Question: I'm starting to work on the Bullhorn SOAP webservice integration using Coldfusion 8. I'm having problems with authentication - getting the session.
I've tried doing it like someone did <URL>:
'''
<cfset session_arg = structnew()>
<cfset session_arg.username = 'xxxxxx'>
<cfset session_arg.password = 'xxxxxxx'>
<cfset session_arg.apiKey = 'xxxxxxxxxxxxxxxxxxxxxxx'>
<cfinvoke
webservice = "https://api.bullhornstaffing.com/webservices-2.0/?wsdl"
method = "startSession"
returnvariable = "bhSession"
argumentcollection = "#session_arg#">
</cfinvoke>
'''
I've replaced the 1.1 endpoint with 2.0 webservice endpoint.
startSession() works all right, but I'm supposed to get session value using getSession(), but it's not available in the object returned - it's a function from parent class.

I've tried using bhSession.super.getSession() but that didn't work either.
I'd be grateful for any suggestion how to approach this integration:
- should I leave cfinvoke/createObject completely and continue with
CFHTTP and making the soap envelopes by hand? - or maybe use some Java library to do the integration? - or maybe use the 1.1 version of the API?
---
SOAP response I get using soapUI:
'''
<S:Envelope xmlns:S="http://schemas.xmlsoap.org/soap/envelope/">
<S:Body>
<ns2:startSessionResponse xmlns:ns2="http://apiservice.bullhorn.com/">
<return>
<session>THE_SESSION_VAR</session>
<corporationId>COPRPORATION_ID</corporationId>
<userId>USER_ID</userId>
</return>
</ns2:startSessionResponse>
</S:Body>
</S:Envelope>
'''
All is fine there. Seems that the manual way would be the right solution.
Thanks for your help.
Lucas
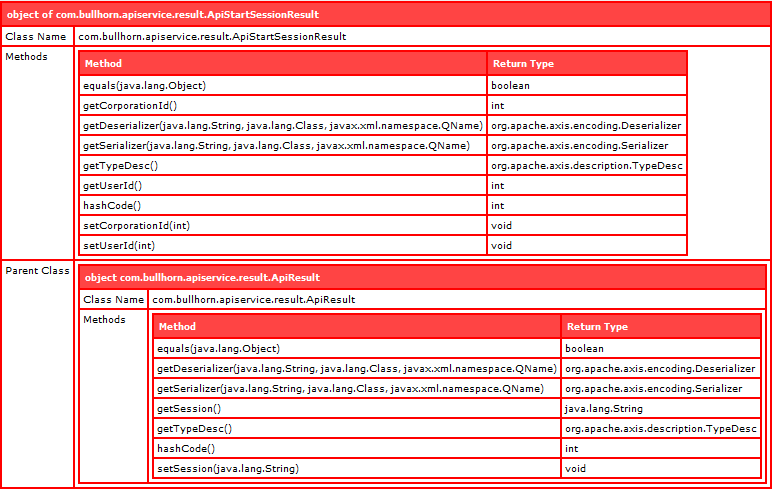
Answer: Figured it out in the end.
Should have used GetSOAPResponse to get the actual response.
Example code if someone is interested:
'''
<cfscript>
webservice = createObject("webservice", "https://api.bullhornstaffing.com/webservices-2.0/?wsdl");
webservice.startSession(myUsername, myPassword, myAPIKey);
sessionResult = GetSOAPResponse(webservice);
</cfscript>
'''
The sessionResult will contain the XML needed.